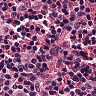
Metastatic tissue present: no